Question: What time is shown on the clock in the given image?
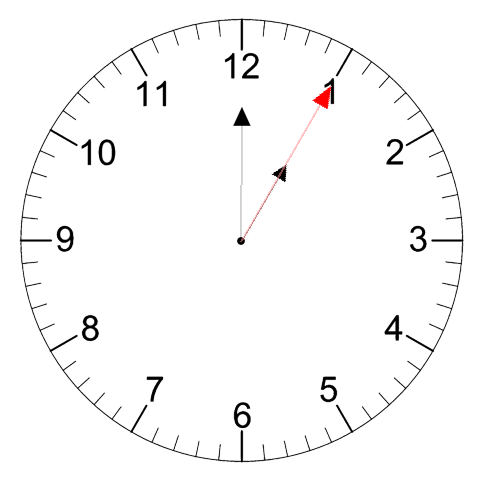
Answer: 01:00:05